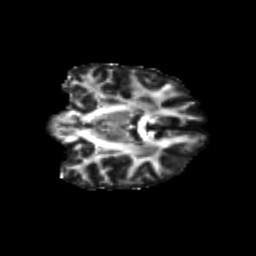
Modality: FA
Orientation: coronal
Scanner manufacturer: siemens
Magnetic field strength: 3 T
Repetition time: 9.2 s
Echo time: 0.084 s